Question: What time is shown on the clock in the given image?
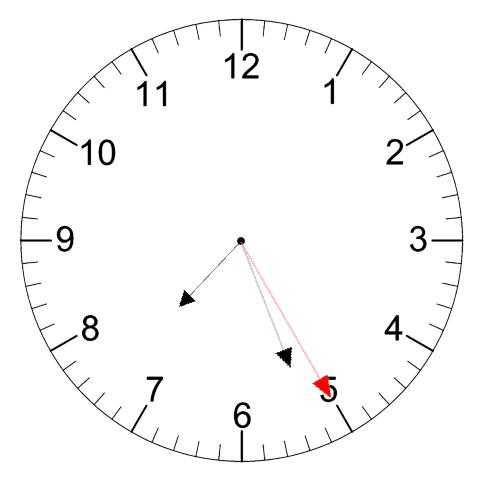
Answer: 07:26:25